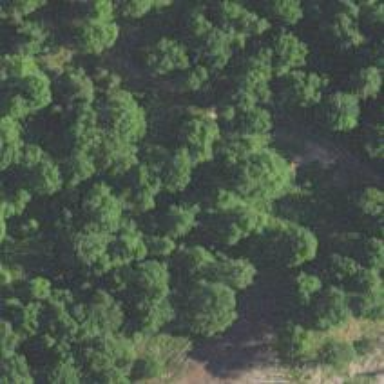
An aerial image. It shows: Abandoned railway with historical significance.